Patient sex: M
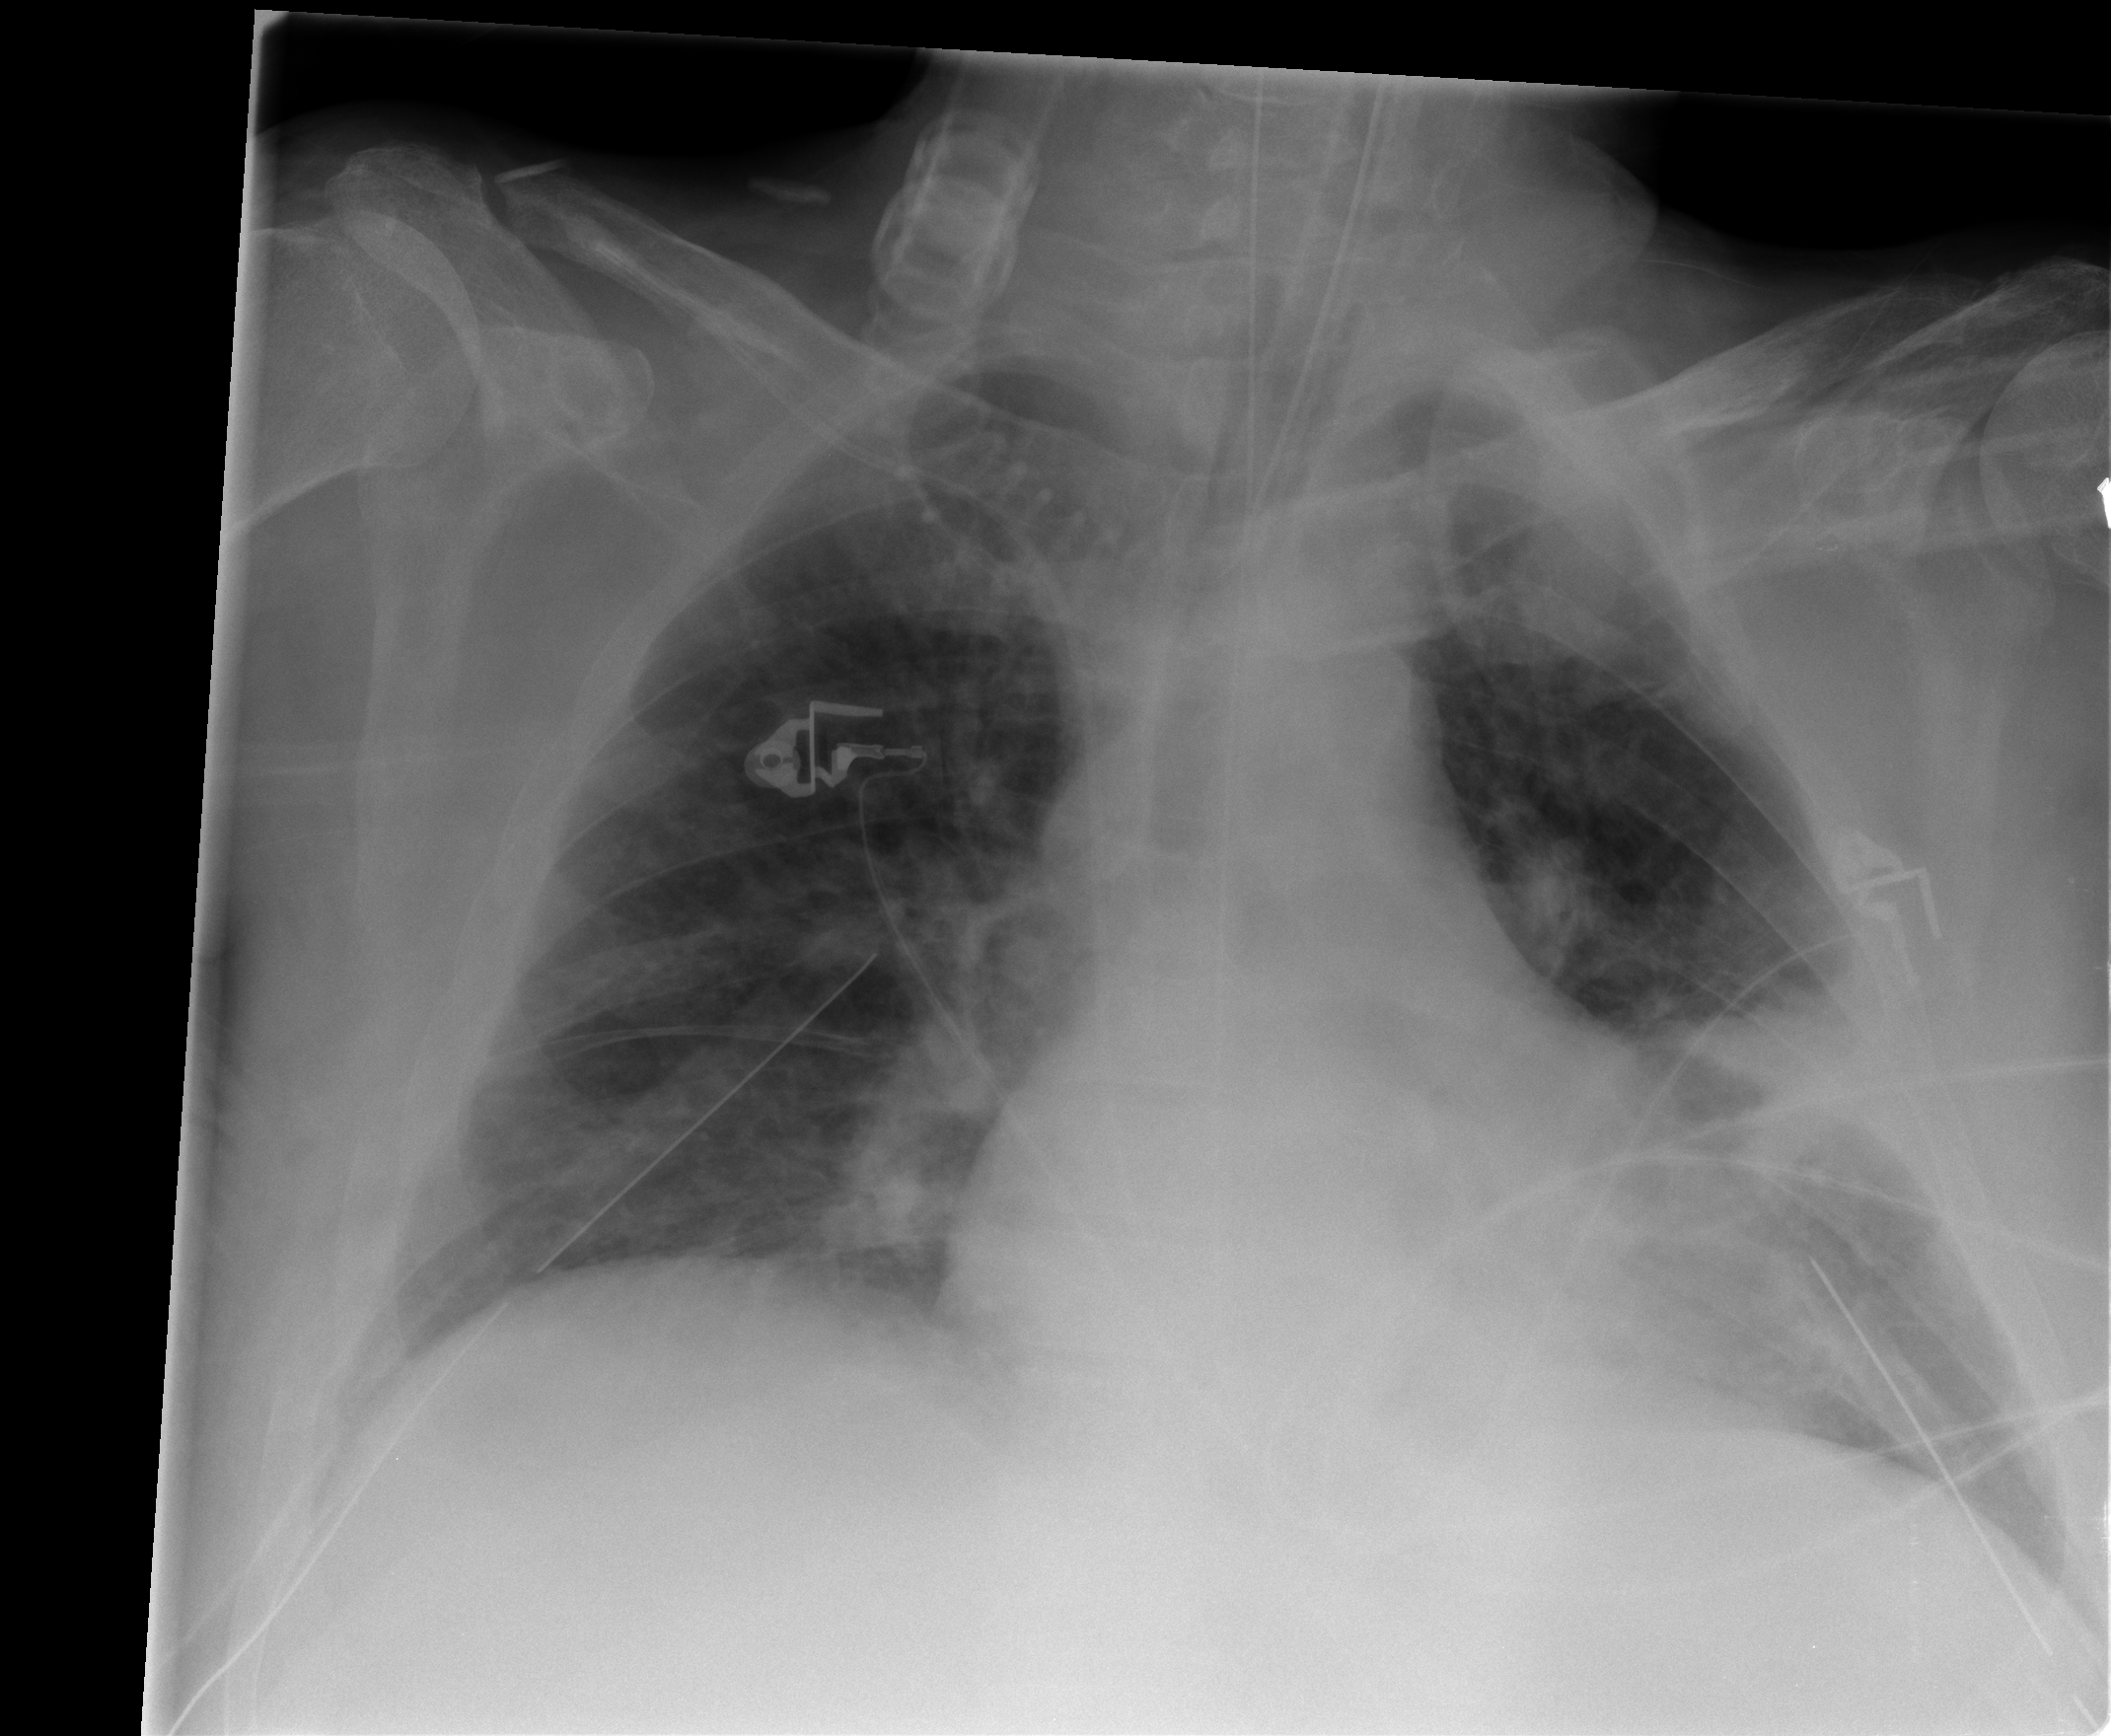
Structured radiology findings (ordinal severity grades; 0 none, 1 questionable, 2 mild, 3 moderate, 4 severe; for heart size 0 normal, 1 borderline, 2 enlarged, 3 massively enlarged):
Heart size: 0
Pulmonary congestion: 1
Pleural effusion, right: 0
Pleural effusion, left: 2
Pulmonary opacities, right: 0
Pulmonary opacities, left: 0
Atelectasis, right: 2
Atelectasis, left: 2